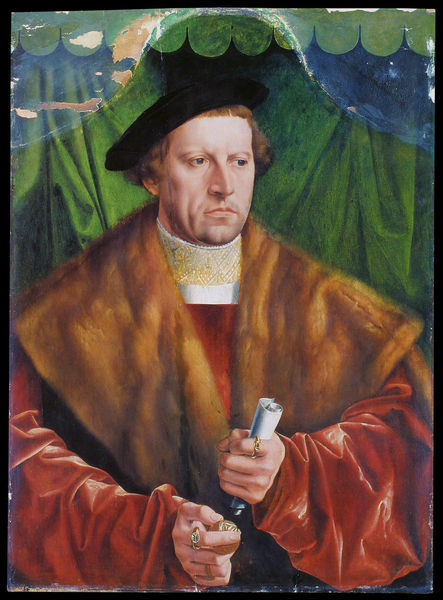
Titel: Bildnis des Peter Heyman
Künstler: Bartholomäus Bruyn d. Ä.
Institution: Frankfurt, Städel
Schlagwörter: blau, gemälde, hand, mann, weiß, grün, braun, fenster, hut, orange, rot, mütze, augen, gesicht, kragen, pelz, samt, bild, portrait, porträt, vorhang, auge, gewand, gold, haare, mantel, adel, fell, papier, farben, ring, ringe, herrscher, rolle, brief, miene, schriftrolle, urkunde, schabracke, siegelring, pelzkreagen, gemäkde